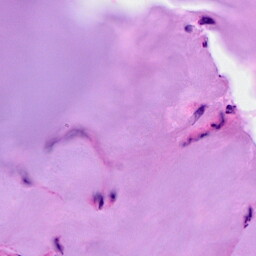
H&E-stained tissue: Breast